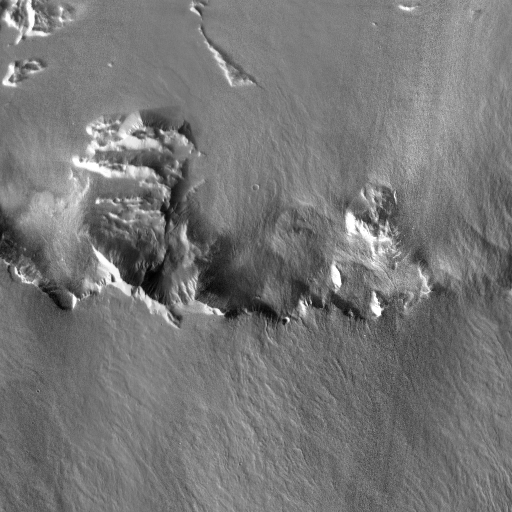
Crater classes present: Background, Other